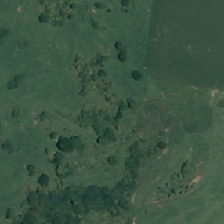
Land cover: high_producing_grassland